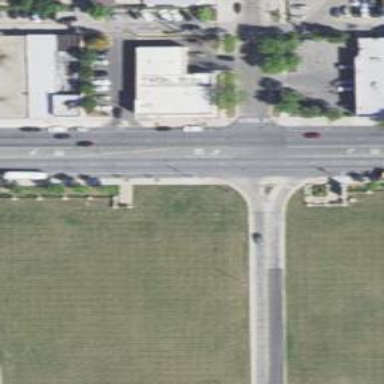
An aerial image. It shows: Footway crossing with uncontrolled zebra markings.